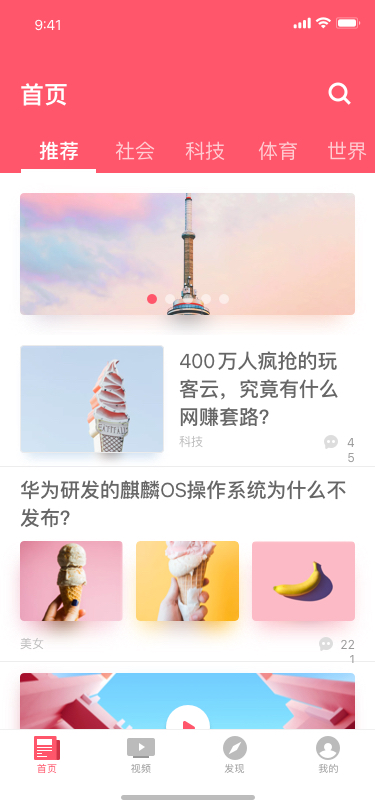
Text in this UI design:
推荐
社会
科技
体育
世界
400万人疯抢的玩客云，究竟有什么网赚套路？
科技
45
华为研发的麒麟OS操作系统为什么不发布？
221
美女
首页